Question: I have a view and I want to draw a shape on it (circle for example) after click.

I've tried to do this but there are two problems -
1. onDraw is never called.
2. Not sure the setLayoutParams(v.getLayoutParams) will give me the result I want. @Override
public void onClick(View v) {
CircleView circle = new CircleView(GameXoActivity.this, v.getWidth(), v.getHeight());
circle.setLayoutParams(v.getLayoutParams());
circle.startDrawing();
}
CircleView:
'''
public CircleView(Context context, int width, int height) {
super(context);
this.width = width;
this.height = height;
}
protected void startDrawing() {
this.postInvalidate();
}
@Override
protected void onDraw(Canvas canvas) {
Log.d("TAG", "onDraw");
// draw circle
}
}
}
'''
The shape is not an image and I want to draw it with animation (I didn't write the entire code).
Also, the shape is not always a circle, so using a drawable-state is not an option.
Because there is not just one view, but 9, I don't think the making 9 more on top of them would be right.
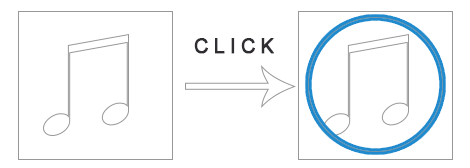
Answer: As I'm sure you'll need to customize this quite a bit, I've left things rather generic. The following example will animate a blue circle being drawn clockwise, starting from the east (0 degrees), on top of the View's content when the View is clicked.
'''
public class CircleView extends View
{
private static final int MARGIN = 50;
Handler handler = new Handler();
Paint paint = new Paint();
RectF rect = new RectF();
boolean drawing = false;
float sweep = 0;
public CircleView(Context context)
{
this(context, null);
}
public CircleView(Context context, AttributeSet attrs)
{
super(context, attrs);
paint.setStyle(Paint.Style.STROKE);
paint.setStrokeWidth(15);
paint.setColor(Color.BLUE);
}
@Override
protected void onDraw(Canvas canvas)
{
super.onDraw(canvas);
canvas.drawArc(rect, 0, sweep, false, paint);
}
@Override
protected void onSizeChanged(int w, int h, int oldw, int oldh)
{
super.onSizeChanged(w, h, oldw, oldh);
rect.set(MARGIN, MARGIN, w - MARGIN, h - MARGIN);
}
public void startAnimation()
{
drawing = true;
handler.post(runnable);
}
Runnable runnable = new Runnable()
{
@Override
public void run()
{
sweep += 10;
if (!(sweep > 360))
{
invalidate();
handler.postDelayed(this, 20);
}
else
{
drawing = false;
sweep = 0;
}
}
};
}
'''
In this Activity example, I used an image that most developers would already have in their project, but it can obviously be changed to your custom image. Also, for the sake of simplicity and brevity, the CircleView is set as the entire content of the Activity, but it can easily be listed in an xml layout, as well.
'''
public class MainActivity extends Activity
{
CircleView circle;
@Override
public void onCreate(Bundle savedInstanceState)
{
super.onCreate(savedInstanceState);
circle = new CircleView(this);
circle.setBackgroundResource(R.drawable.ic_launcher);
circle.setOnClickListener(new OnClickListener()
{
@Override
public void onClick(View v)
{
circle.startAnimation();
}
}
);
setContentView(circle);
}
}
'''